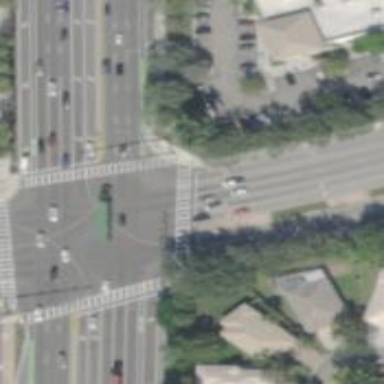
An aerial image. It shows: Uncontrolled crossing along footway.